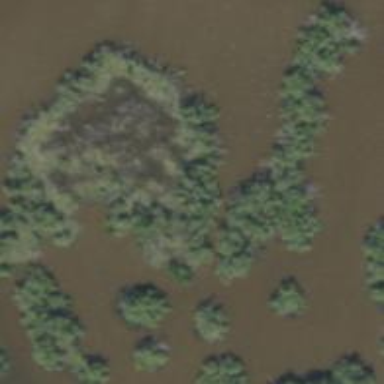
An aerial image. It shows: Mangrove wetland featuring Mangrove Swamp plant community.